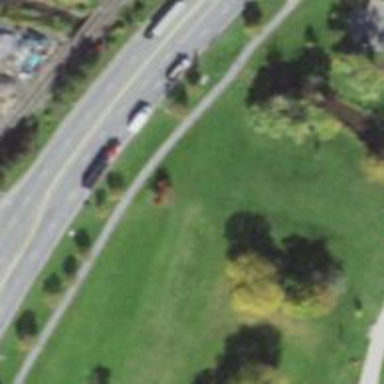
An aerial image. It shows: Asphalt path for both pedestrians and vehicles.